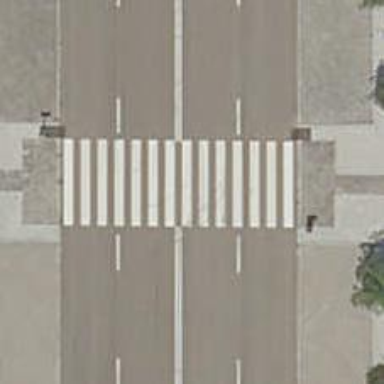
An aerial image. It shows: Uncontrolled crossing on the road.